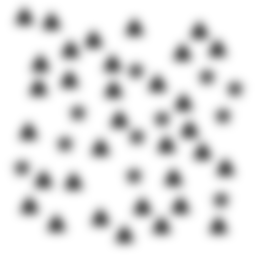
Squares: 0
Triangles: 33
Stars: 11
Total shapes: 44